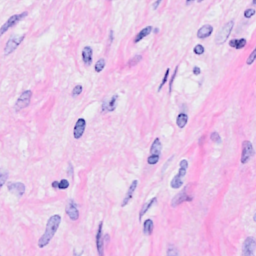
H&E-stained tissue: Breast